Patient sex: M
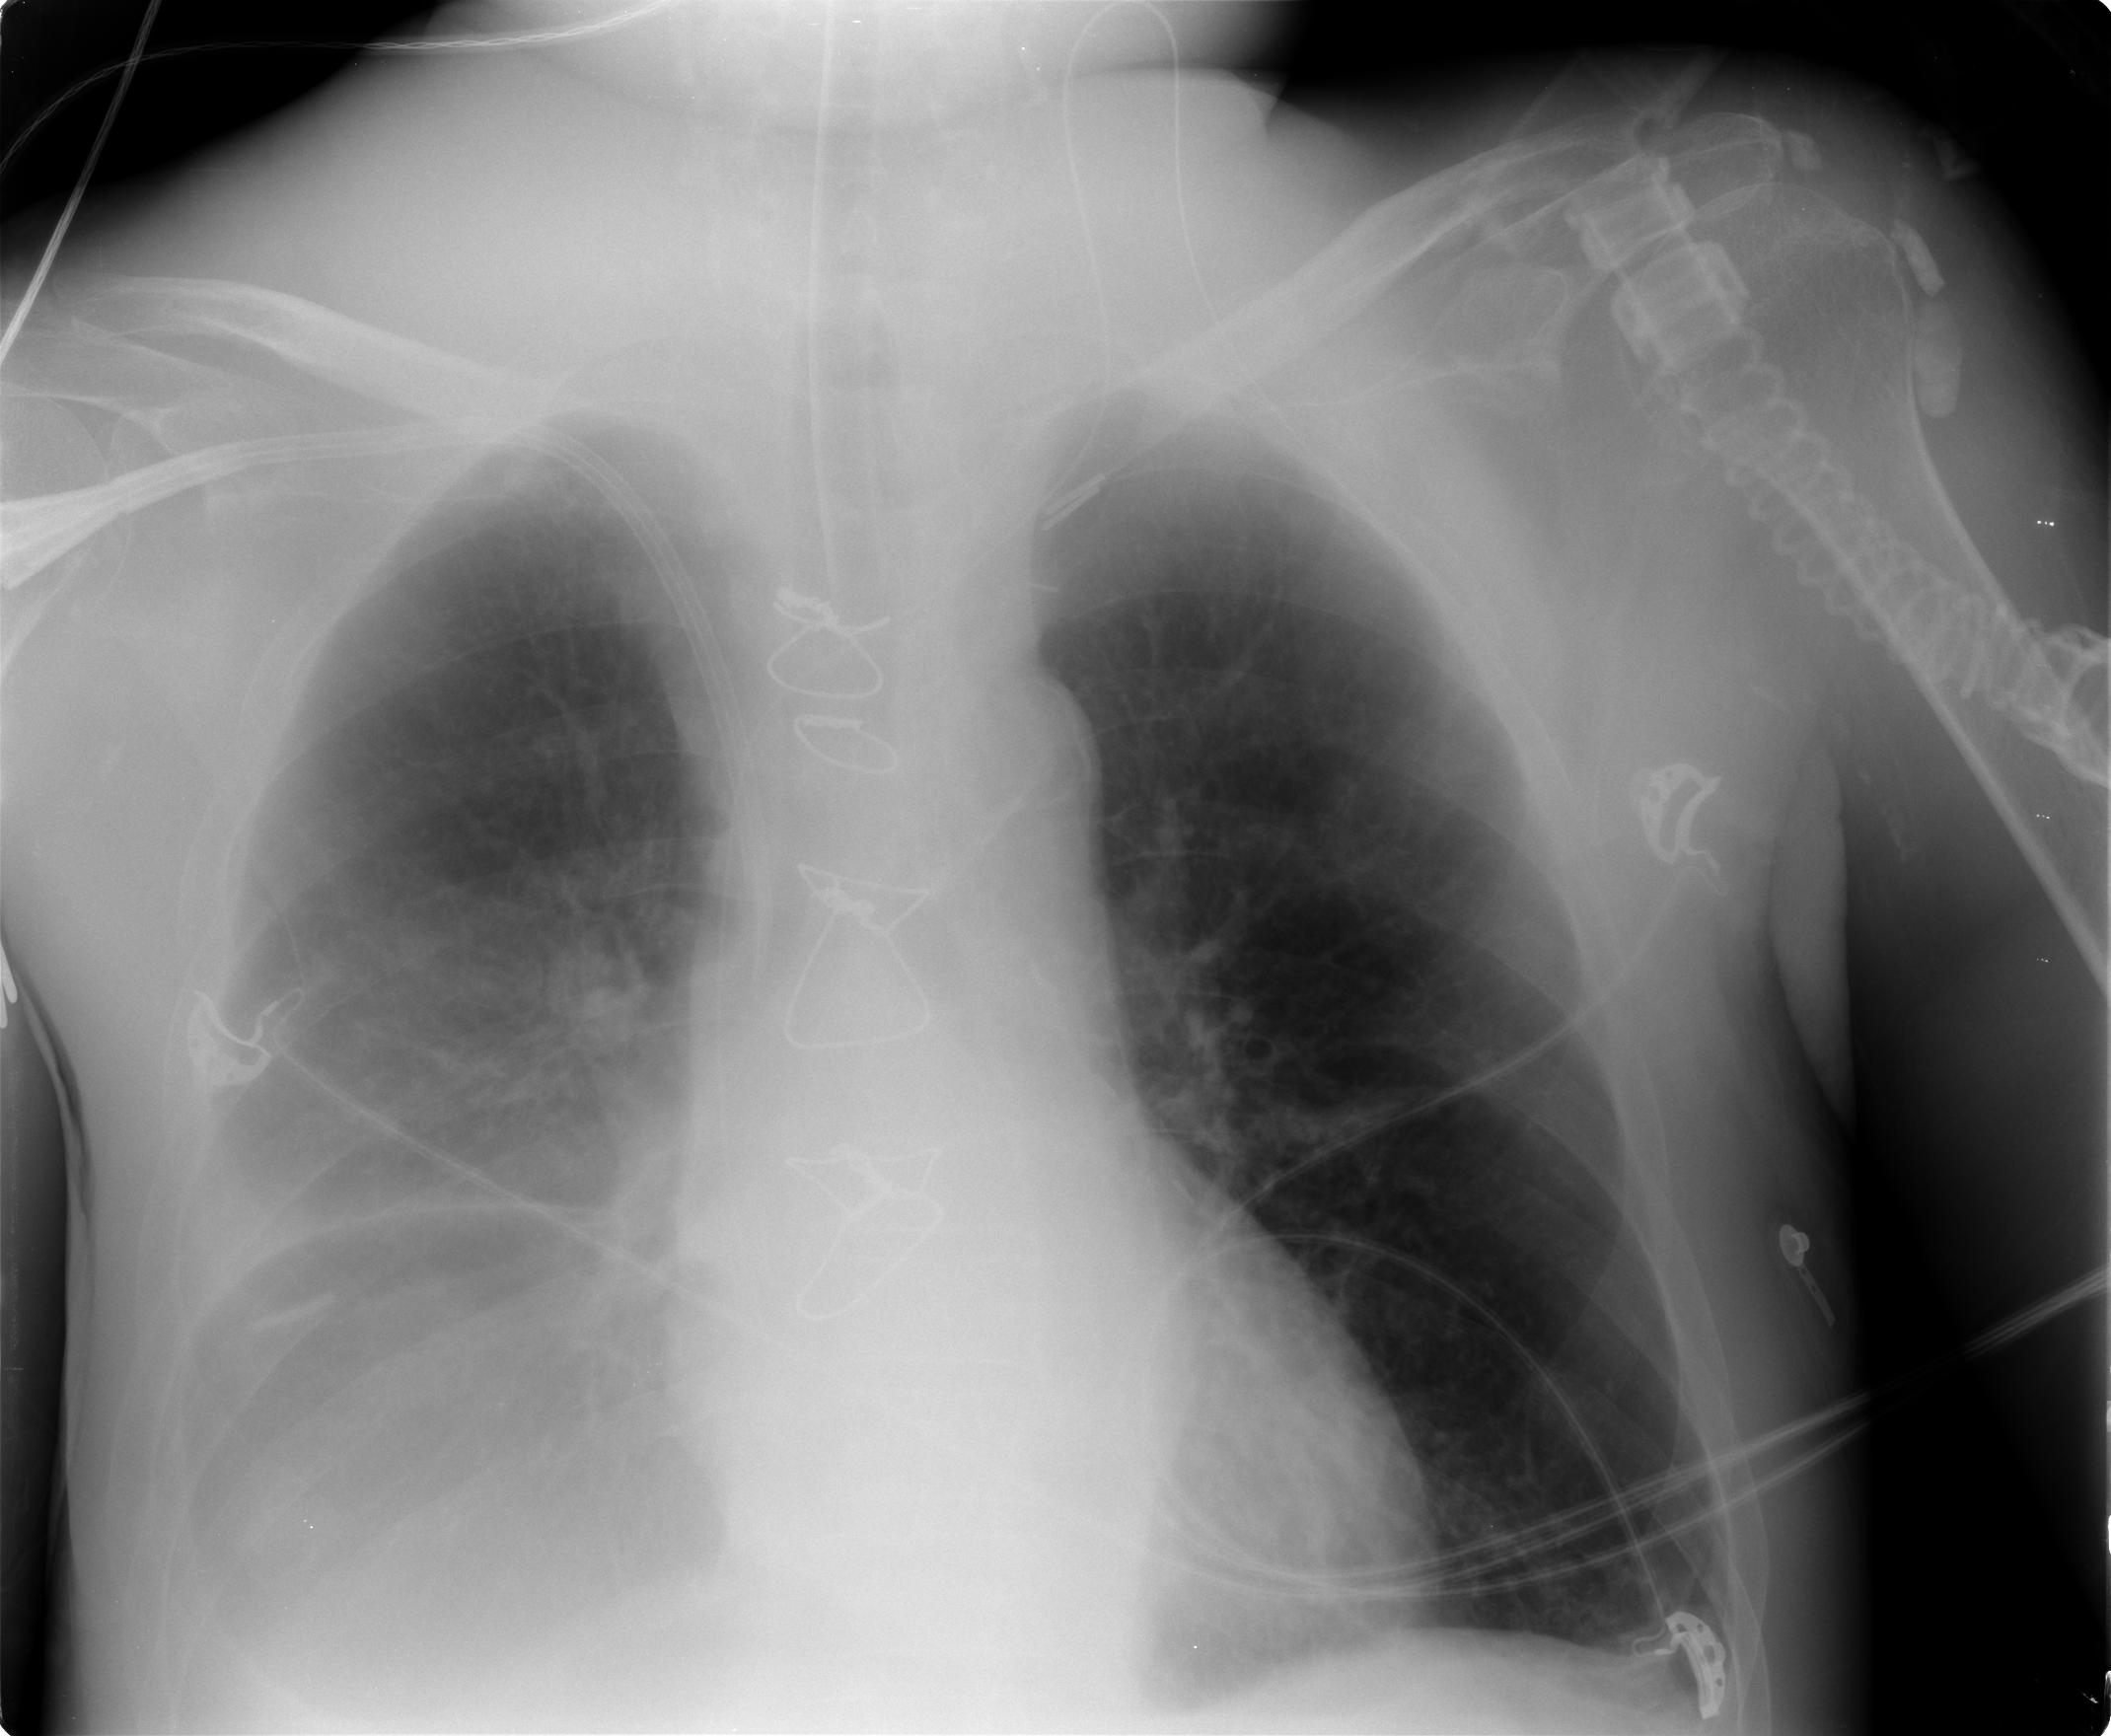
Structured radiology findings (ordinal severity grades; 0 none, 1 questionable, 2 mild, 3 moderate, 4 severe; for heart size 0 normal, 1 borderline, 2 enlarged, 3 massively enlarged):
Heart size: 0
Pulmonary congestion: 0
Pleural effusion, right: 3
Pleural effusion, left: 0
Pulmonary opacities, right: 1
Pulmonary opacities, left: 0
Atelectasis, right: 2
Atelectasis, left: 1